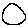
Label: circle